Interaction volume radius: 10 \u00c5
Interaction volume height: 20 \u00c5
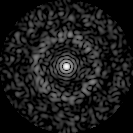
Disorder parameter: 0.856